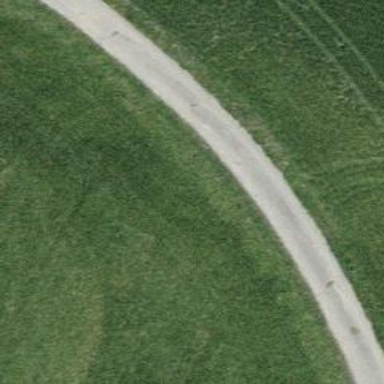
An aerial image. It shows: Paved track with grade1 quality.